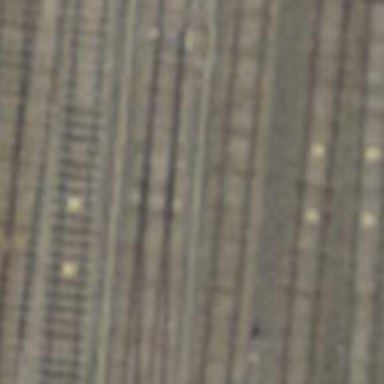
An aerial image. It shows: Railway switch.